Question: I am trying to connect to my database, called "Recept". First I had some trouble about ports, but I fixed it. Now I have this code:
'''
try {
Class.forName("com.microsoft.sqlserver.jdbc.SQLServerDriver");
String connectionUrl = "jdbc:sqlserver://127.0.0.1:1433;"
+ "databaseName=Recept;";
Connection con = DriverManager.getConnection(connectionUrl);
} catch (SQLException e) {
System.out.println("SQL Exception: " + e.toString());
} catch (ClassNotFoundException cE) {
System.out.println("Class Not Found Exception: " + cE.toString());
}
'''
And I get this exception:
'''
SQL Exception: com.microsoft.sqlserver.jdbc.SQLServerException: Login failed for user ''. ClientConnectionId:01819eae-5044-426b-a462-645f247003d6
'''
I don't know what my username and password is, this is how I can connect to my server, you can see, I don't need username and password:

Please someone help me, how should I write my "connectionUrl" in java?
Thank you!
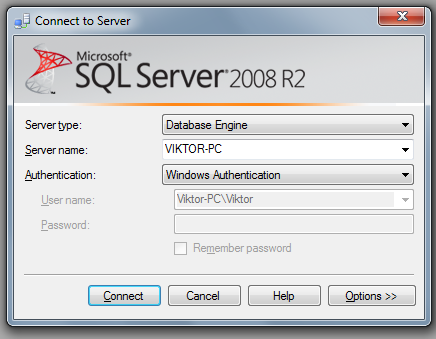
Answer: To be able to use the Windows Authentication with the SQL Server JDBC driver, you need to load the right authentication dll by adding the sqljdbc_auth.dll (32 bit or 64 bit depending on your JVM) on your java.library.path, and include the connection property 'integratedSecurity=true' in the JDBC url.
See for detailed instruction and background <URL>